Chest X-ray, PA view. Patient: 53 years old, sex M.
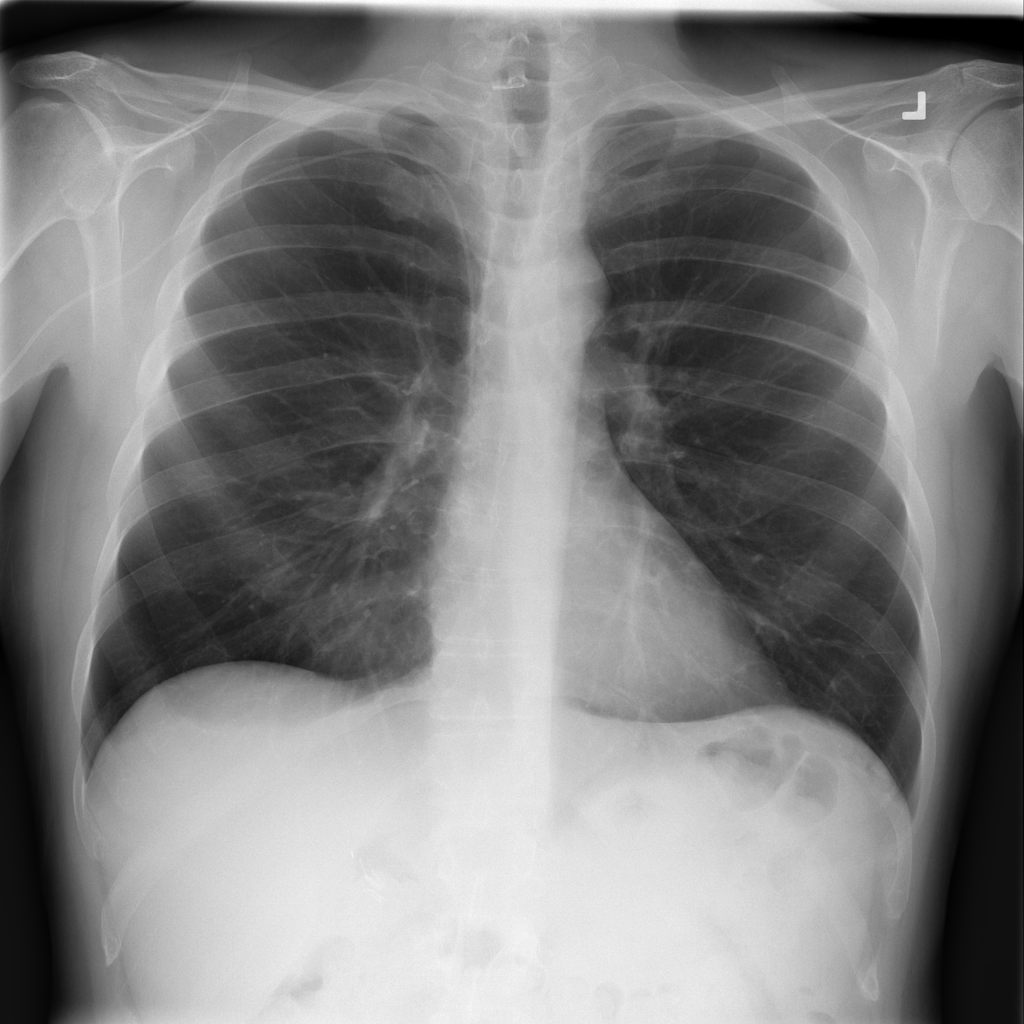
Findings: No Finding